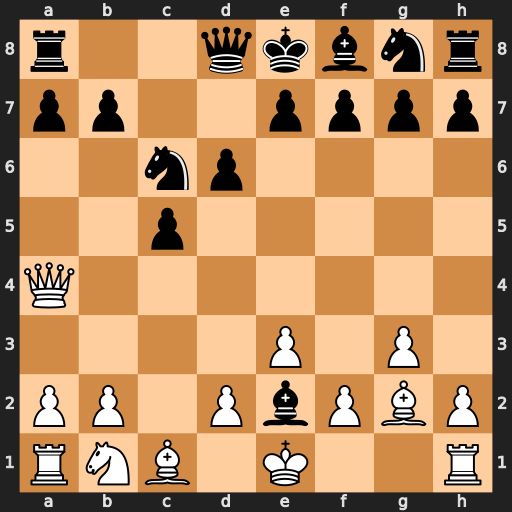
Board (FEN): r2qkbnr/pp2pppp/2np4/2p5/Q7/4P1P1/PP1PbPBP/RNB1K2R
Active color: w
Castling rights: KQkq
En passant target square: -
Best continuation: Bxc6+ bxc6 Qxc6+ Qd7 Qxa8+